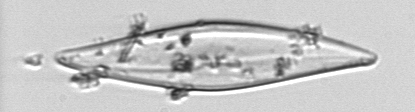
Label: Pleurosigma